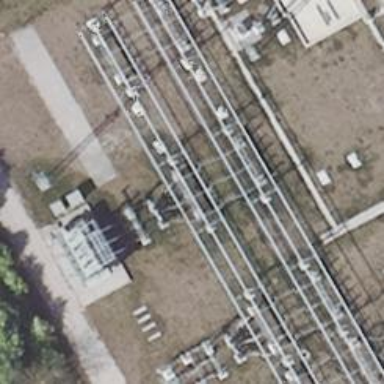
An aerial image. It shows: Power line with 3 cables. The line type is busbar.